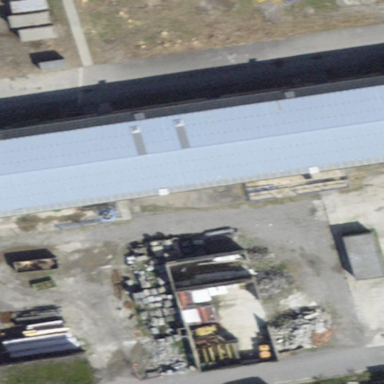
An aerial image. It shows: Industrial building.